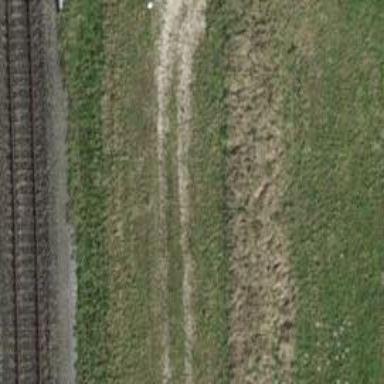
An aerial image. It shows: Track road with ground surface.